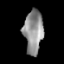
Tissue: lung
Cell type: Epithelial cells
Senescence score: 0.1252
Nuclear area (px): 812
Mean DAPI intensity: 145.059